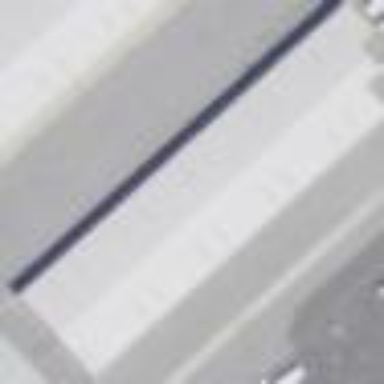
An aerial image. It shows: Hangar.